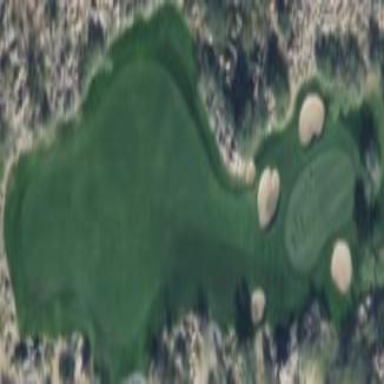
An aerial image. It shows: Area of rough grass used for golf.